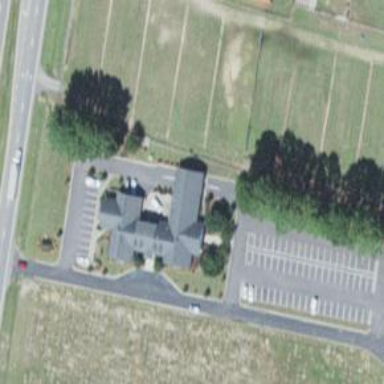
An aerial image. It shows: Funeral home.